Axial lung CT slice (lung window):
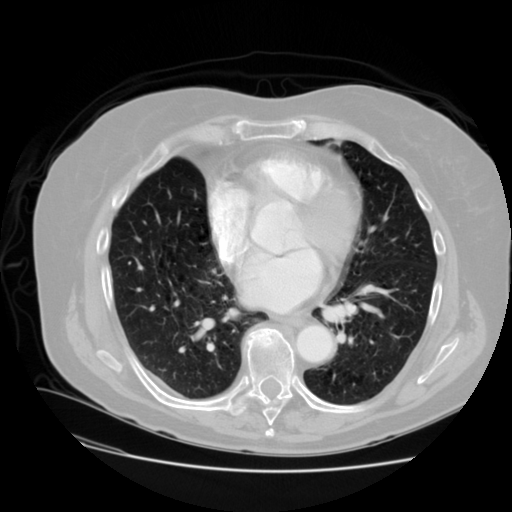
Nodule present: no